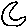
Label: moon